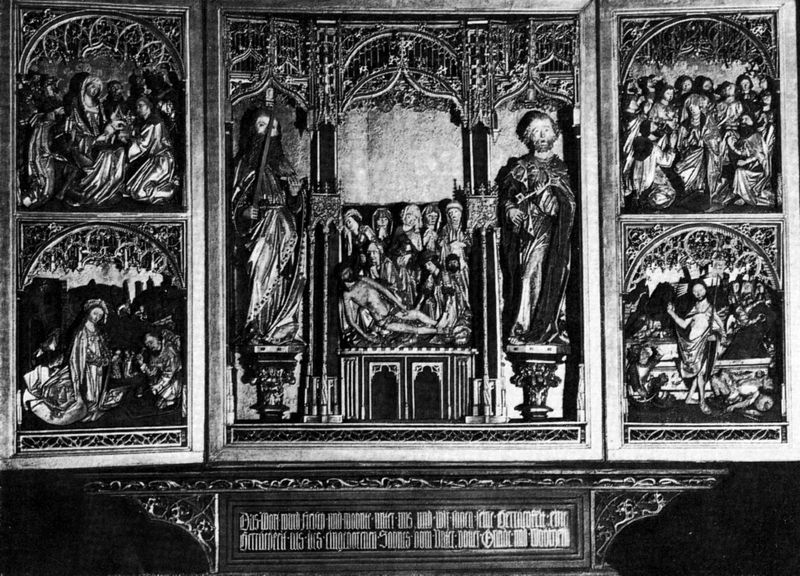
Titel: Predigerkirche zu Erfurt
Standort: Erfurt (EU - D - Thüringen)
Schlagwörter: flügel, gott, weiß, frauen, holz, mitte, schwarz, tot, kirche, gotik, deutschland, relief, schrift, thron, inschrift, foto, offen, glaube, schwarzweiß, schwert, beten, altar, hochaltar, schnitzerei, beerdigung, christus, grab, jesus, christlich, kapelle, thorn, heilige, jünger, maria, beweinung, szenen, fraktur, grablegung, auferstehung, schnitzwerk, altarbild, tryptichon, latein, fialen, predella, retabel, schnitzaltar, flügelaltar, apostel, triptichon, klappen, nordalpin, bäaltar, sakral kunst altarbild, heilige kirchenkunst